Question: I am currently writing an OpenGL application using the SharpGL library and I am trying to simply create a 3x3x3 set of cubes arranged in a symmetric grid.
I am currently seeing some strange behaviour exhibited in the following picture:

This has me completely stumped as I can see no reason why the code is missing out the last 3 blocks. The method in charge of creating the cube looks like this:
'''
private void CreateCube2(OpenGL gl, int cubeSize)
{
gl.PushMatrix();
const float spacing = 2.5f;
for (int z = 0; z < cubeSize; z++)
{
for (int y = 0; y < cubeSize; y++)
{
for (int x = 0; x < cubeSize; x++)
{
var cube = new Cube();
ColourCube(cube, cubeSize, x, y, z);
cube.Render(gl, RenderMode.Render);
gl.Translate(spacing, 0, 0);
}
gl.Translate(-spacing * cubeSize, spacing, 0);
}
gl.Translate(0, -spacing * cubeSize, spacing);
}
gl.PopMatrix();
}
'''
where the definition of ColourCube is as follows:
'''
private bool m_blackCubeMiddle = true;
private void ColourCube(Cube cube, int size, int x, int y, int z)
{
cube.Faces[0].Material = (!m_blackCubeMiddle || y == 0) ? WhiteMaterial : BlackMaterial; // Bottom
cube.Faces[1].Material = (!m_blackCubeMiddle || y == size - 1) ? YellowMaterial : BlackMaterial; // Top
cube.Faces[2].Material = (!m_blackCubeMiddle || x == size - 1) ? GreenMaterial : BlackMaterial; // Right
cube.Faces[3].Material = (!m_blackCubeMiddle || x == 0) ? BlueMaterial : BlackMaterial; // Left
cube.Faces[4].Material = (!m_blackCubeMiddle || z == 0) ? OrangeMaterial : BlackMaterial; // Front
cube.Faces[5].Material = (!m_blackCubeMiddle || z == size - 1) ? RedMaterial : BlackMaterial; // Back
}
'''
The entire project can be downloaded from <URL>.
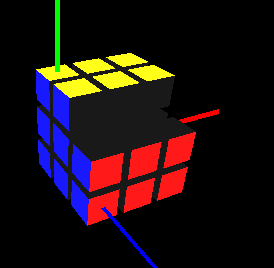
Answer: The strange behaviour is caused by a bug in SharpGL '<URL>' method. It is not caused by your own code. When you call on the cube, it already shows 27 cubes on screen in the correct positions. But even then, SharpGL incorrectly renders one of the cubes.
Having looked at the source code for ShapGL's Cube & Polygon classes I'ld suggest to write your own cube class. The implementation of the Cube class, that you are using now, is absolutely horible from several standpoints (GL_POLYGON (deprecated), immediate mode vertex submission (deprecated))